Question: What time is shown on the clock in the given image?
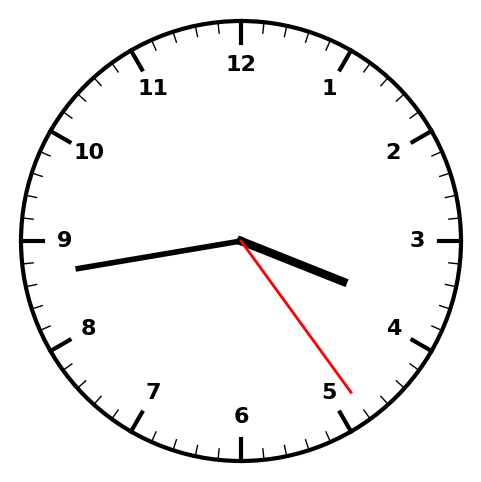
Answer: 03:43:24